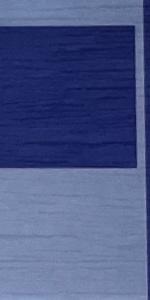
Label: Empty